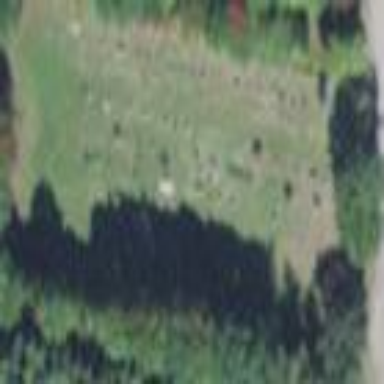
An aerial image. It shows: Cemetery.